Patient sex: M
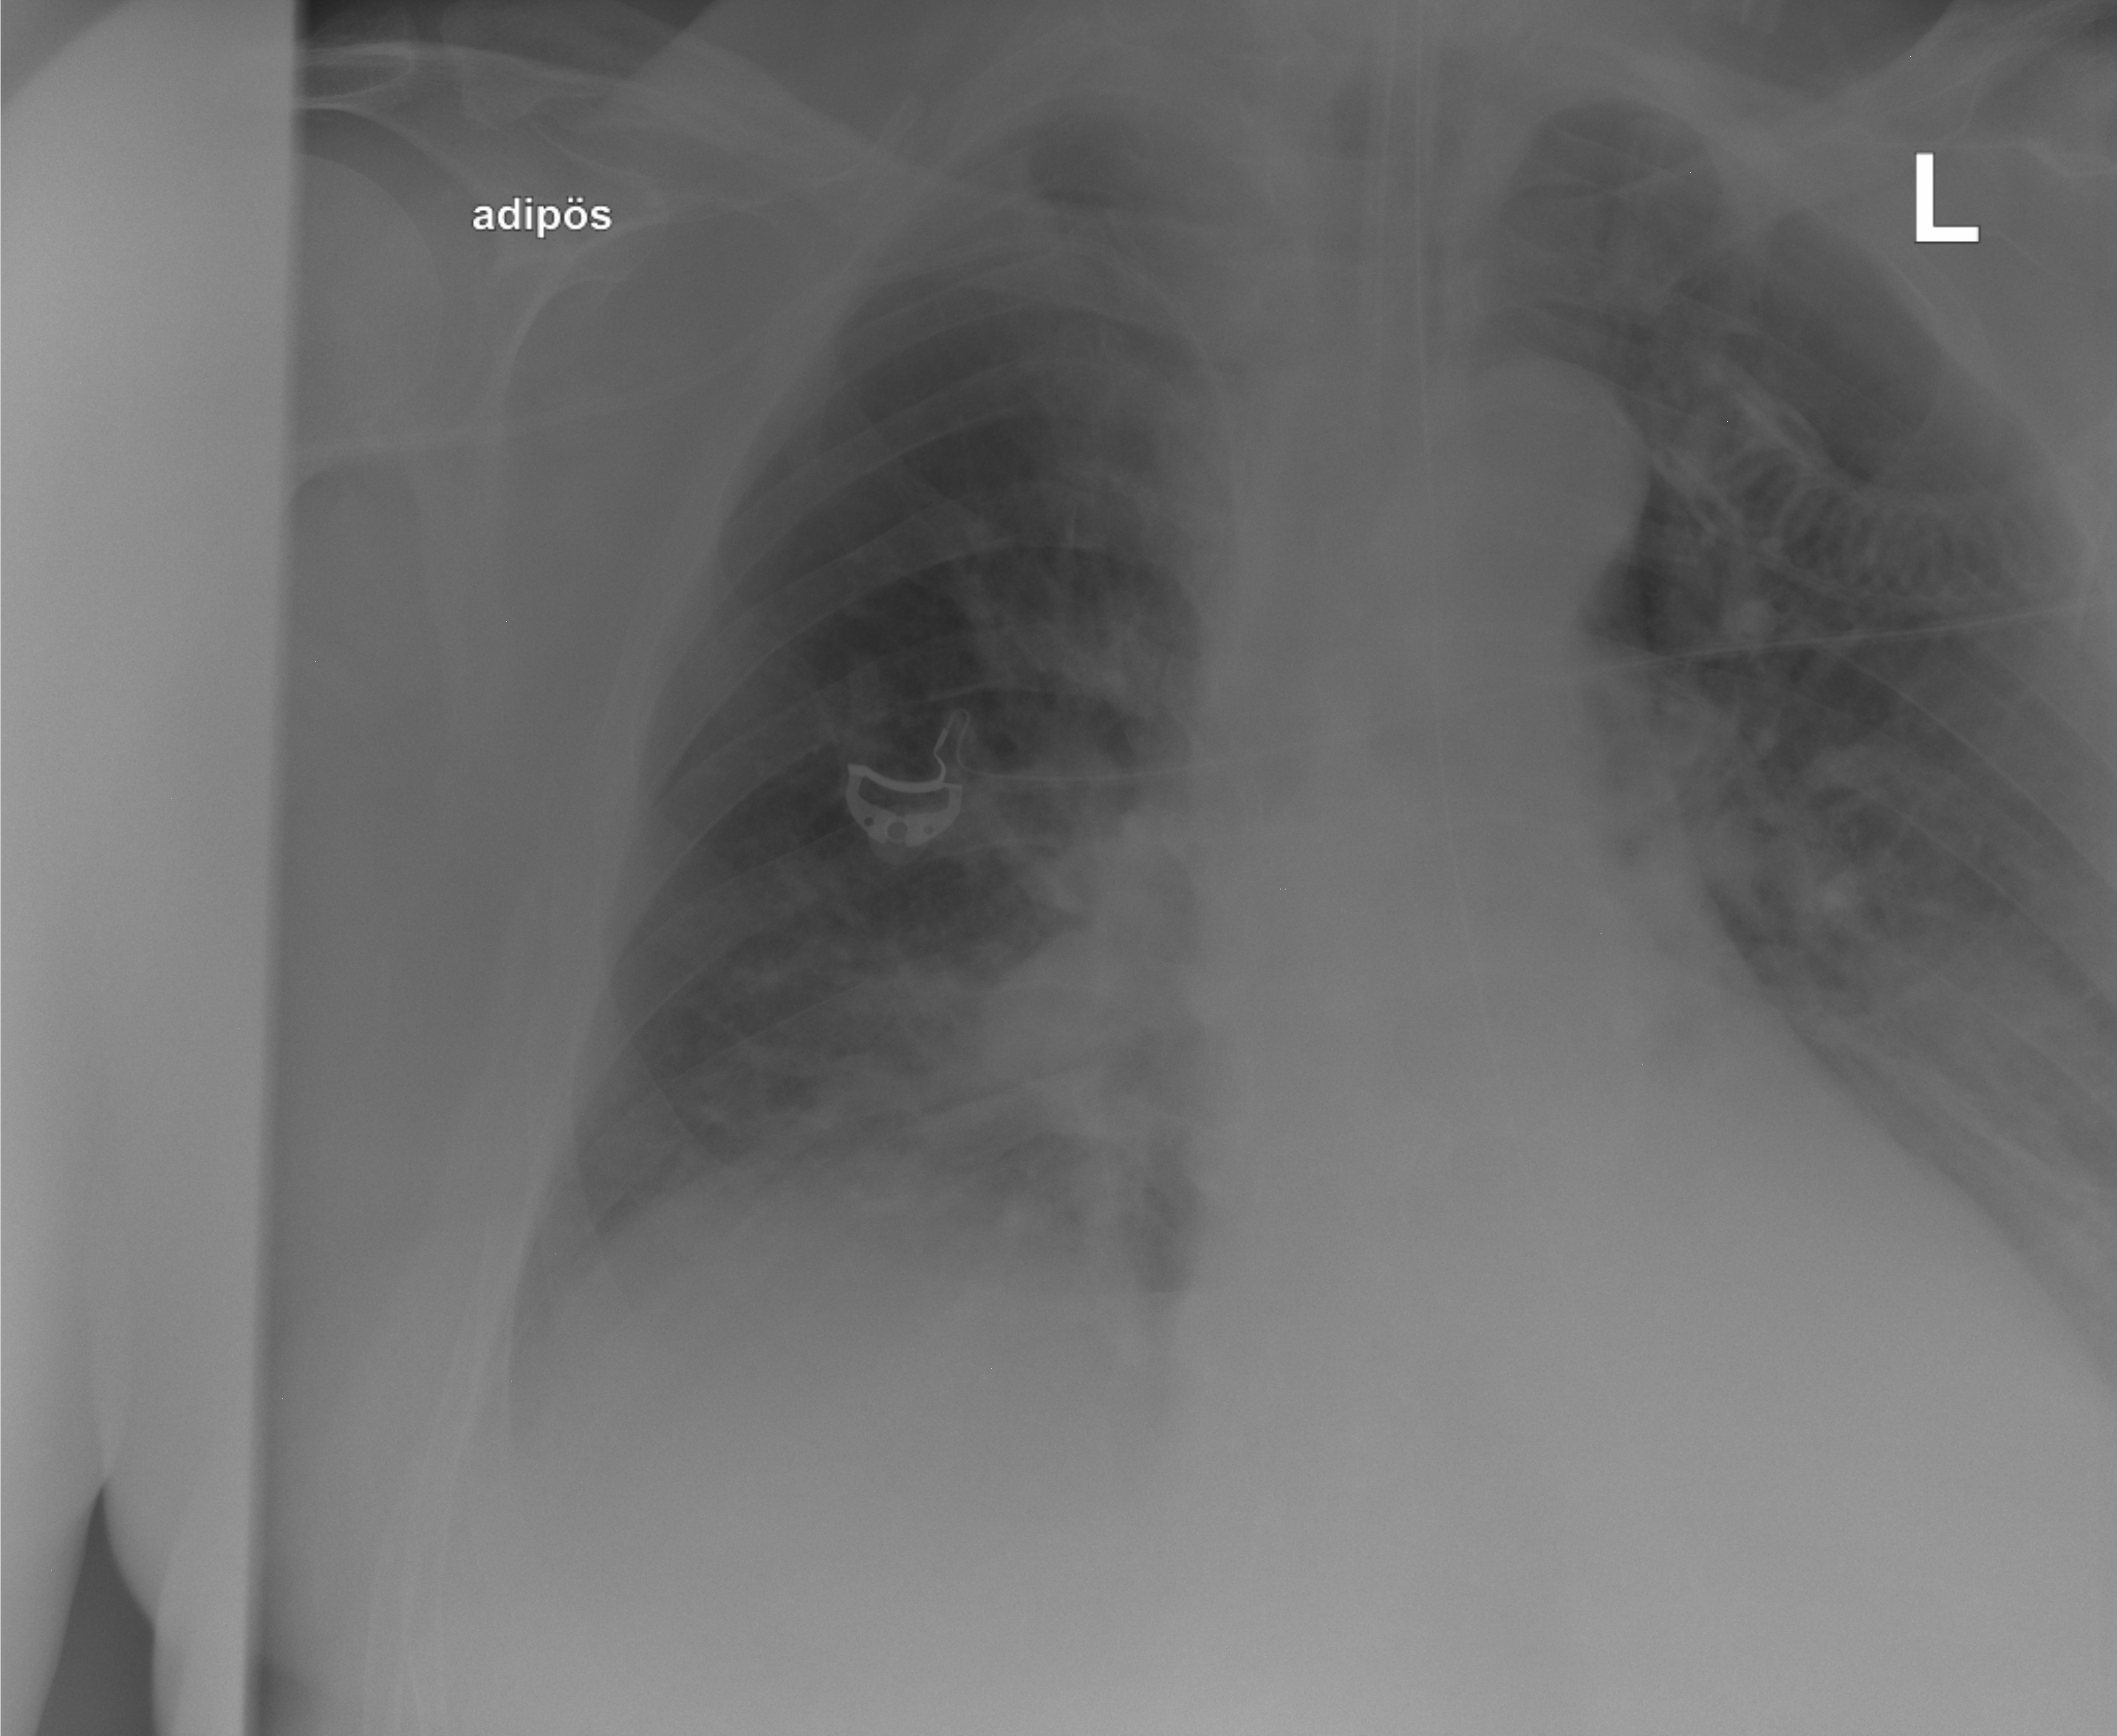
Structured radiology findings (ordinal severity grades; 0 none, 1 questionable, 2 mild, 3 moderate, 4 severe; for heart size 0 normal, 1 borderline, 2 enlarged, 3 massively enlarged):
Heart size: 0
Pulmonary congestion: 0
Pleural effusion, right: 0
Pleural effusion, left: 2
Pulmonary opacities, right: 0
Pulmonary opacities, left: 0
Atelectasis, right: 0
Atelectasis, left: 2